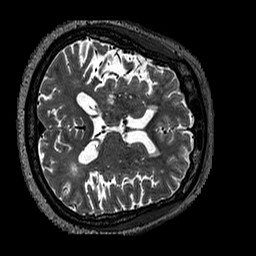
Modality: T2w
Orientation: axial
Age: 60
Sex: female
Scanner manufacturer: siemens
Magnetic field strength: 3 T
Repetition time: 3.2 s
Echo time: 0.567 s